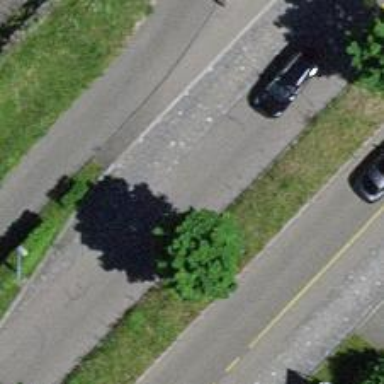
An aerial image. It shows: Bus stop with designated public transport stop position.